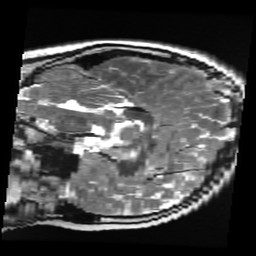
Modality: T2w
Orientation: sagittal
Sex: male
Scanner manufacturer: ge
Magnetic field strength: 3 T
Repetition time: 5 s
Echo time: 0.101 s